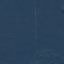
Label: Forest